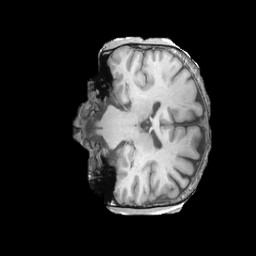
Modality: T1w
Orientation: coronal
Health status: ill
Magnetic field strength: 3 T